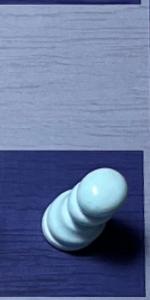
Label: Pawn_White